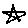
Label: star